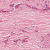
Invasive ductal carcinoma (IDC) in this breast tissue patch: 1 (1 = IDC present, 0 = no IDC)